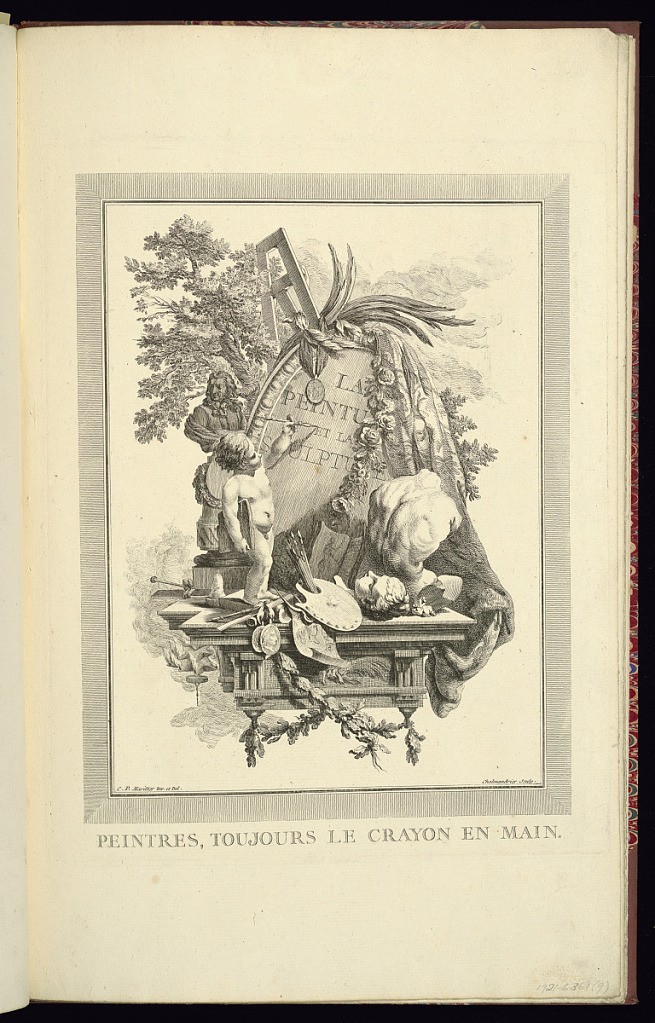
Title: LA PEINTURE ET LA SCULPTURE
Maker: Clément Pierre Marillier, French, 1740 – 1808
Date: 1759–80
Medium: Etching and engraving on laid paper
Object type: Print
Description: Allegorical vignette representing painting and sculpture from a series of twelve (including title page). The title is lettered in the center within a frame decorated with an egg repeating pattern, and draped with textiles a medal, a garland of flowers, and palm leaves. A standing putto is inscribing the letters while holding a portfolio. At his feet are books, a palette and paintbrushes, a sculpted torso and head, prints, and medals. In the background a portrait bust on a plinth, an easel, trees, and clouds. Below an entablature with hanging garlands of leaves and a panel decorated with palm leaves. Lettering below the vignette and the plate is signed.